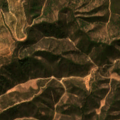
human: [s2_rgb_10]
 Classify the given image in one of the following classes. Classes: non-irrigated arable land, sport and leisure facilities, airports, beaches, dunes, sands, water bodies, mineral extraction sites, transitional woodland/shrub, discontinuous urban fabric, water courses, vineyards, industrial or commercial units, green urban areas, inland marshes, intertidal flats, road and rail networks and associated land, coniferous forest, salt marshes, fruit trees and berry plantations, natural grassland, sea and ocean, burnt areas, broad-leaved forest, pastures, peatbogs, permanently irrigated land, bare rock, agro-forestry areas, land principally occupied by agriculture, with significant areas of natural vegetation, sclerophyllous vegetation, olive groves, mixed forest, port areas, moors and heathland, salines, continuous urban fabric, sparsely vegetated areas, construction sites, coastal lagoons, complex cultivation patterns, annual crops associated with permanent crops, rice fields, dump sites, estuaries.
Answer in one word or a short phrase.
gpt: sclerophyllous vegetation, transitional woodland/shrub